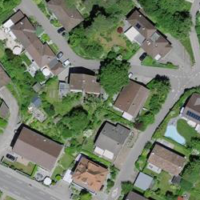
EUNIS habitat code: 55
Species observed at this site:
Rumex sanguineus